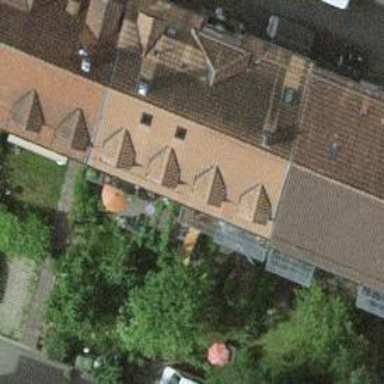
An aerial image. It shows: Building with gabled roof oriented across its structure.